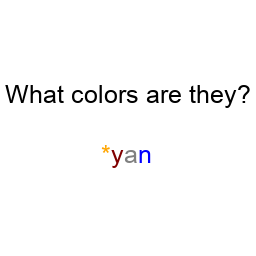
Color: orange, maroon, gray, blue
Color name shown: cyan
Background color: white
Question text color: black